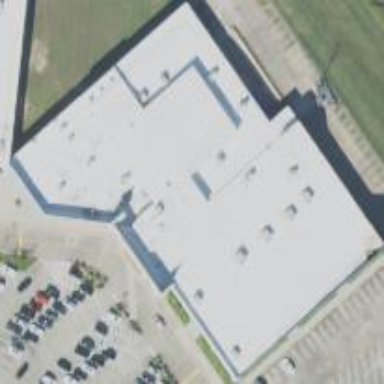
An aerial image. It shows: Retail building.